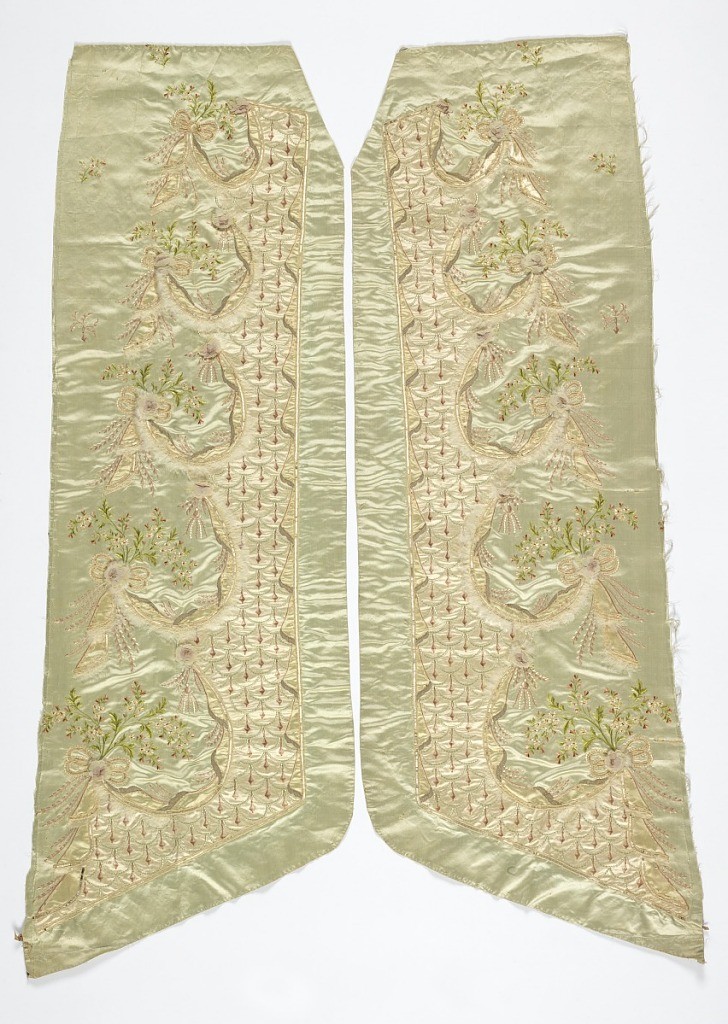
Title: Dress panel
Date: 1780–89
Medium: silk, silk chenille, silk-wrapped corrugated strips of flat metal, silk-wrapped wire coils, feathers, brilliants, paper Technique: embroidery on 8-harness satin using satin, stem and couching stitches, 5-harness satin appliqué
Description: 1950-121-57: Long shaped panel from the left side of a robe. Pa...;     1950-121-58: Long shaped panel from the left side of a robe. Pa...